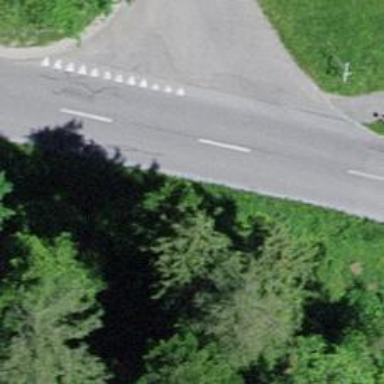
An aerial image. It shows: Tertiary road with asphalt surface.